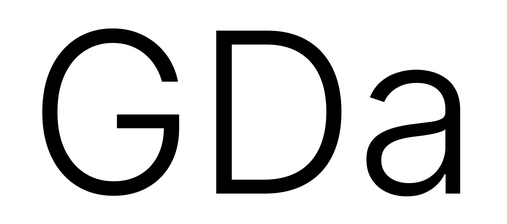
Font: Inter_Light